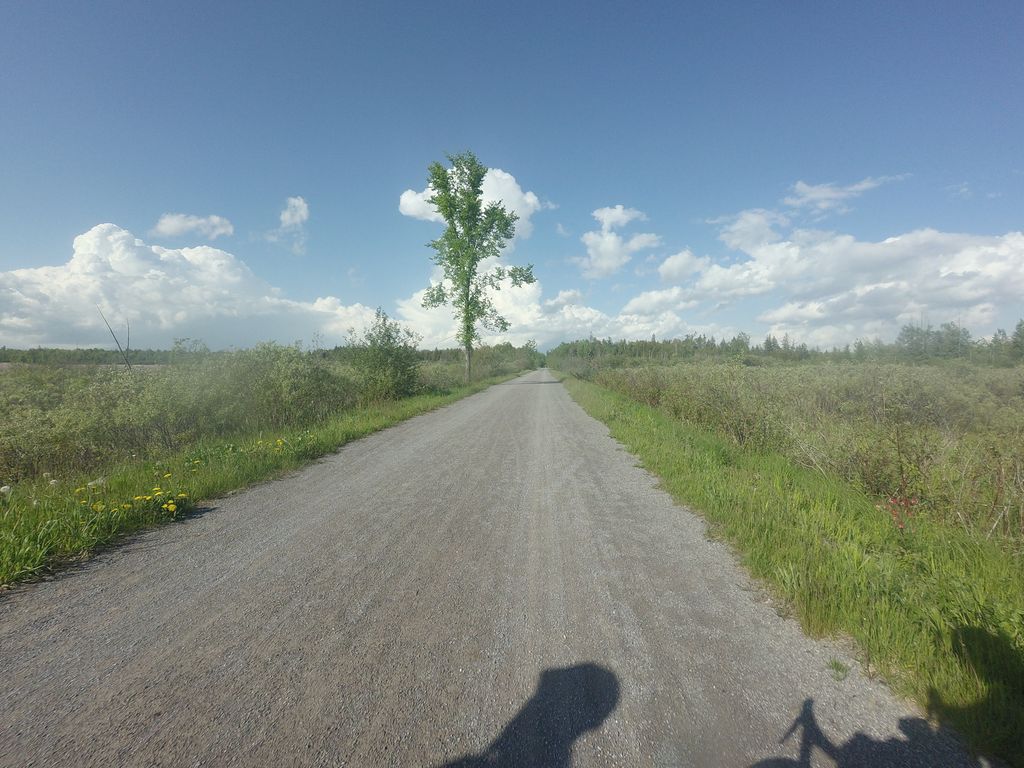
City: ottawa-gatineau